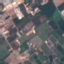
Land use / land cover class: PermanentCrop